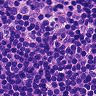
Metastatic tissue present: no